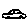
Label: car